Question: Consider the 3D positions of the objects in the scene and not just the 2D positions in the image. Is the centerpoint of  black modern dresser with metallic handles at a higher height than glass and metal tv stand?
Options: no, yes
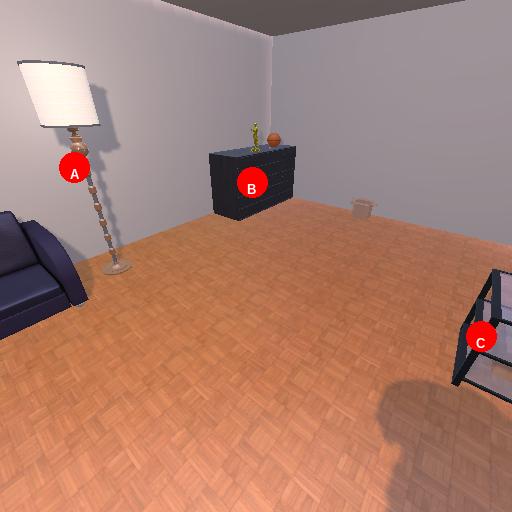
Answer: no